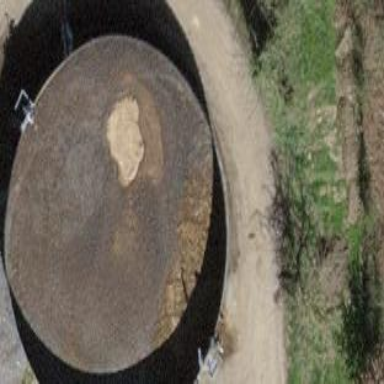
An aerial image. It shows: Storage tank that is man-made.